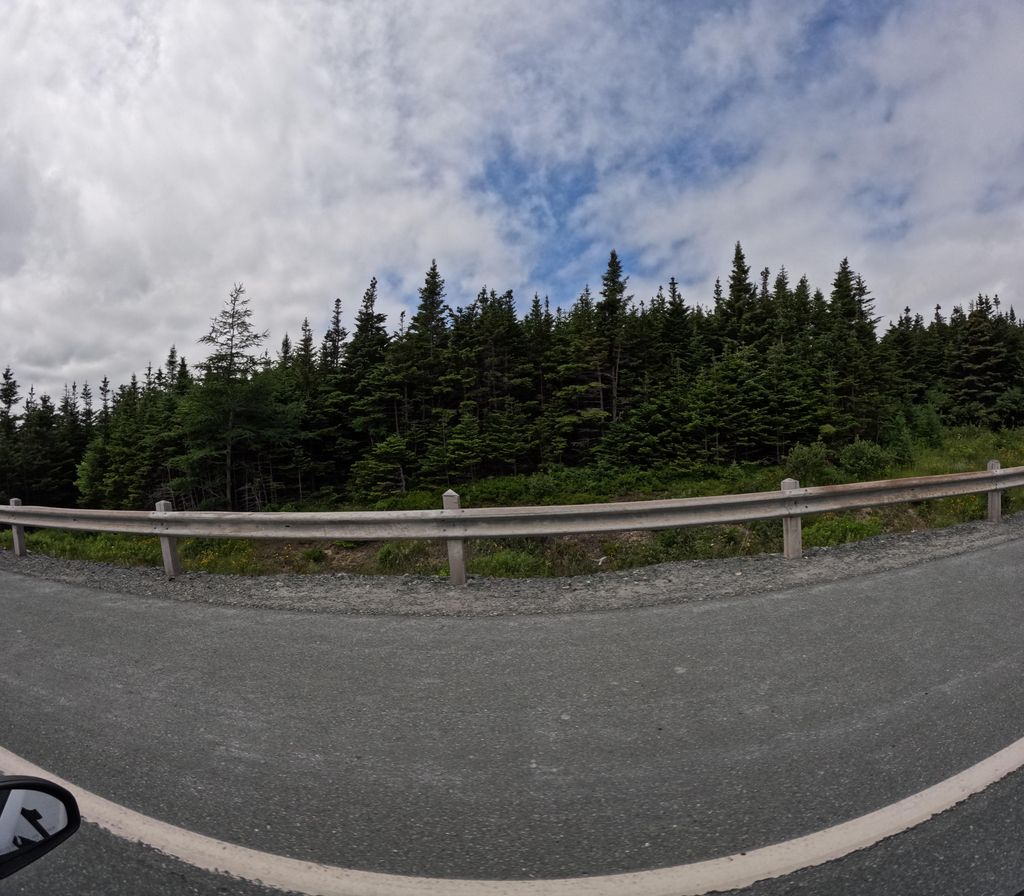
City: st_johns